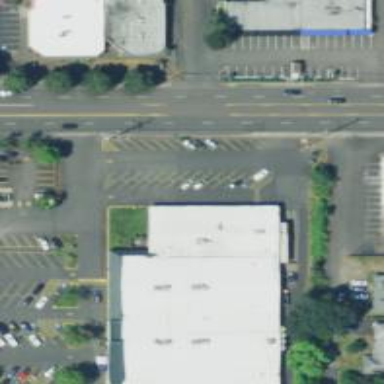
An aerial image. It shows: Parking space.